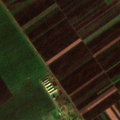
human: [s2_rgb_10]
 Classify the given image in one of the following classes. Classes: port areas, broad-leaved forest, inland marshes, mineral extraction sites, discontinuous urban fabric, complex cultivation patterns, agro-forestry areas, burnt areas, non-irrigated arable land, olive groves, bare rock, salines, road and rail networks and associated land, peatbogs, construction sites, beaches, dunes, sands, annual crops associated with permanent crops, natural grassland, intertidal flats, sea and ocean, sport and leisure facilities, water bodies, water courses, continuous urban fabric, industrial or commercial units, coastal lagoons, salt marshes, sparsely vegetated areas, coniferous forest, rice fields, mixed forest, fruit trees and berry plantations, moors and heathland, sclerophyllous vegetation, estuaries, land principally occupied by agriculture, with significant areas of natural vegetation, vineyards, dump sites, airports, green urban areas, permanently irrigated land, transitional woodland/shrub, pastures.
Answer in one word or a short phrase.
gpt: industrial or commercial units, non-irrigated arable land